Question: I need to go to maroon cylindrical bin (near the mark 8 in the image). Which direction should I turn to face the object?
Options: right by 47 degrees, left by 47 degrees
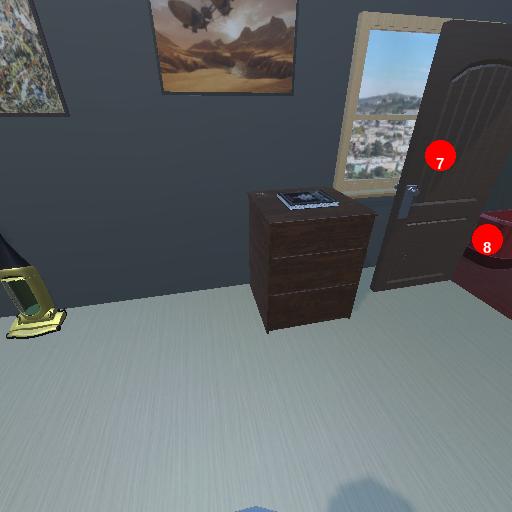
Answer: right by 47 degrees